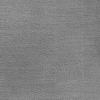
Atmospheric dust classification: dusty